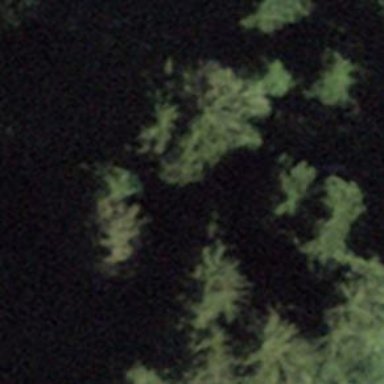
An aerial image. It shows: Forest area.